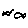
Label: fish